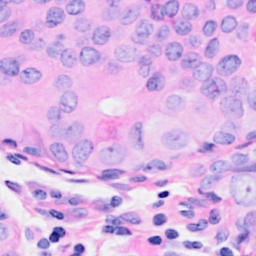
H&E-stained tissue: Breast